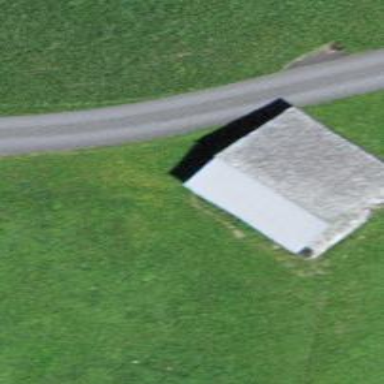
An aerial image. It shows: Rural barn.